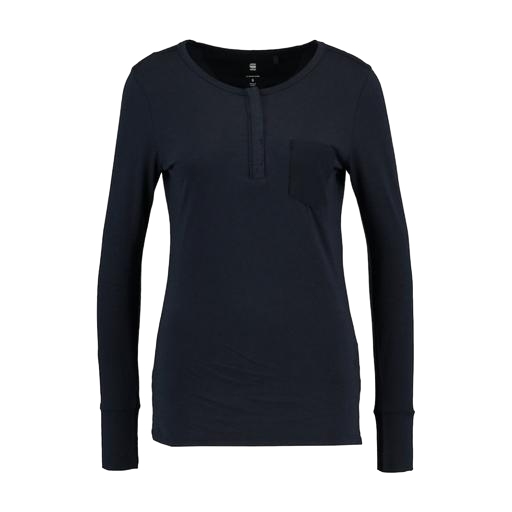
black henley long-sleeved ribbed-jersey top, long-sleeve henley tee, black long-sleeve henley shirt, white background